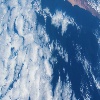
Label: cloud